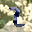
Label: 2